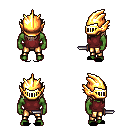
a pixel art fantasy rpg character, male body template, orc, green skin, maroon sleeveless shirt, gold greaves, white blonde long hairstyle, gold helm, black slippers, dagger, four views (front, back, left, right), 2x2 character sprite sheet, small pixel art, hard edges, no anti-aliasing